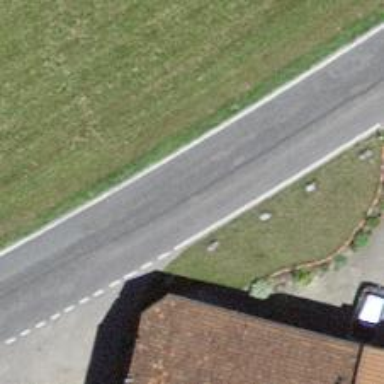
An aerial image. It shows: Unclassified road with asphalt surface.